Question: I have following code with following xib:
'''
@property (nonatomic, retain) IBOutlet UITableViewCell *cellLoadMore;
'''

When I try to NSLog the cellLoadMore, it returns null, however, when I try to NSLog the view, it has value. What could be the problem of cellLoadMore returns null?
Below is my code:
'''
- (void)viewDidLoad{
[super viewDidLoad];
NSLog(@"cell load more %@", cellLoadMore_);
NSLog(@"view %@", self.view);
}
'''
Console prints:
'''
cell load more (null)
view <UITableView: 0x1284200; frame = (0 20; 320 460); clipsToBounds = YES; autoresize = W+H; layer = <CALayer: 0xa393b0>; contentOffset: {0, 0}>
'''
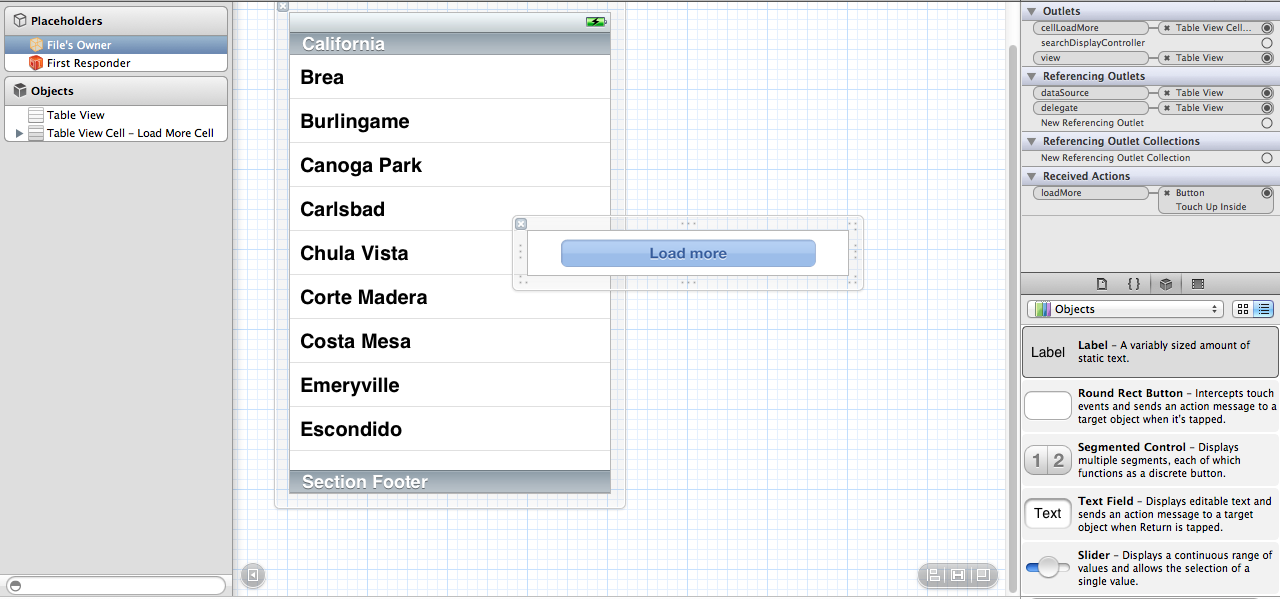
Answer: I faced this problem some times and managed to solve it by change my controller from subclass of UITableViewController into UIViewController that using UITableview delegate.
This is quite annoying though.